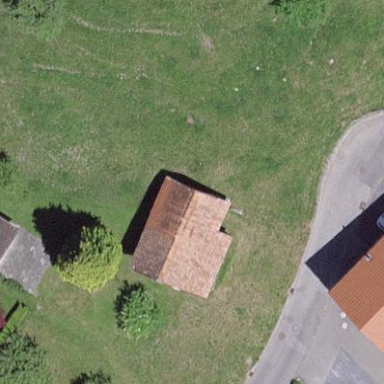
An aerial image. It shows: Stable building.